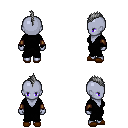
a pixel art fantasy rpg character, female body template, dark elf, purple skin, black robe, teal pants, gray mohawk hairstyle, cloth bracers, brown slippers, four views (front, back, left, right), 2x2 character sprite sheet, small pixel art, hard edges, no anti-aliasing